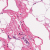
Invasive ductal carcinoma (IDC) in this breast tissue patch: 0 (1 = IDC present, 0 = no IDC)